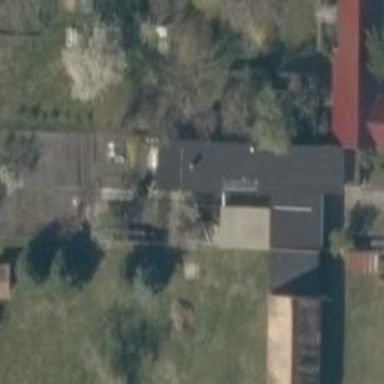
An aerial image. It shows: Shed.